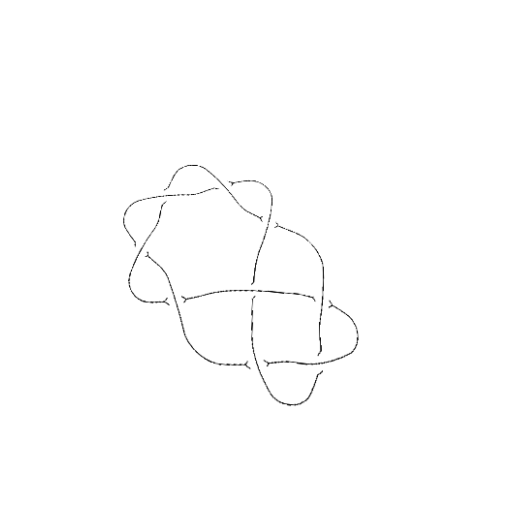
Crossing number: 9